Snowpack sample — Loveland Pass, Silver Plume, Colorado, USA (12/14/25, 10:50 AM MST)
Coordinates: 39.664, -105.882
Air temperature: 36 °F
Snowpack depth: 67 cm
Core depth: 20 cm
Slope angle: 6°, slope face: 326°
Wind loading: low
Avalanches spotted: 0
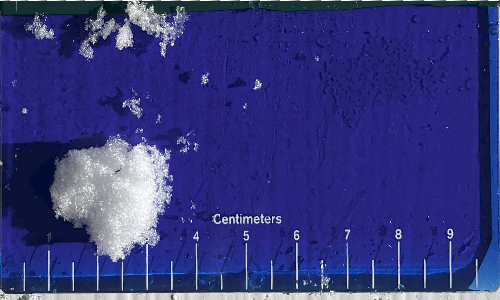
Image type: core
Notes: No avalanches spotted, very late start to the season with minimal snowpack